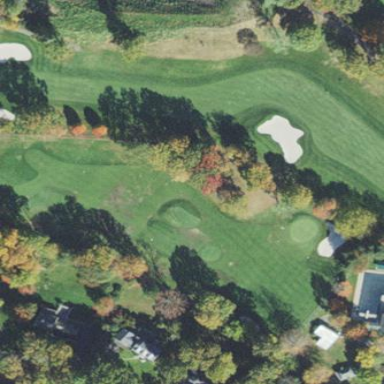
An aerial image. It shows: Golf fairway surrounded by grass.